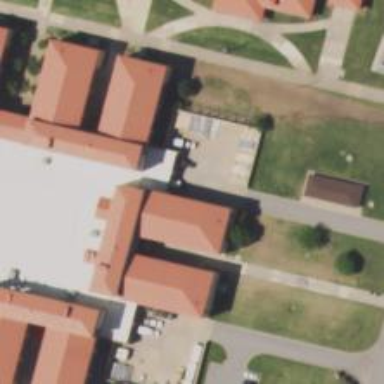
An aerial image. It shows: Military barracks building.